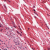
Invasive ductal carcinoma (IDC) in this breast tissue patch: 1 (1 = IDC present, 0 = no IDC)